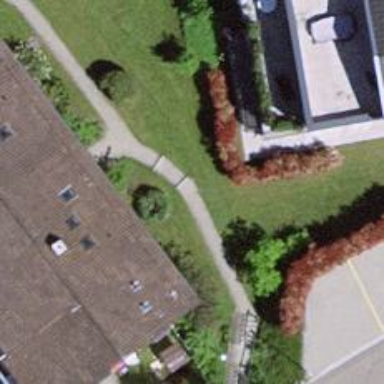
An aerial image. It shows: Path.